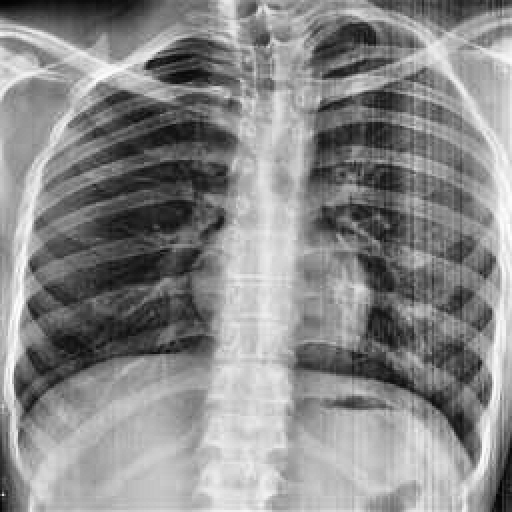
Finding: NORMAL